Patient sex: M
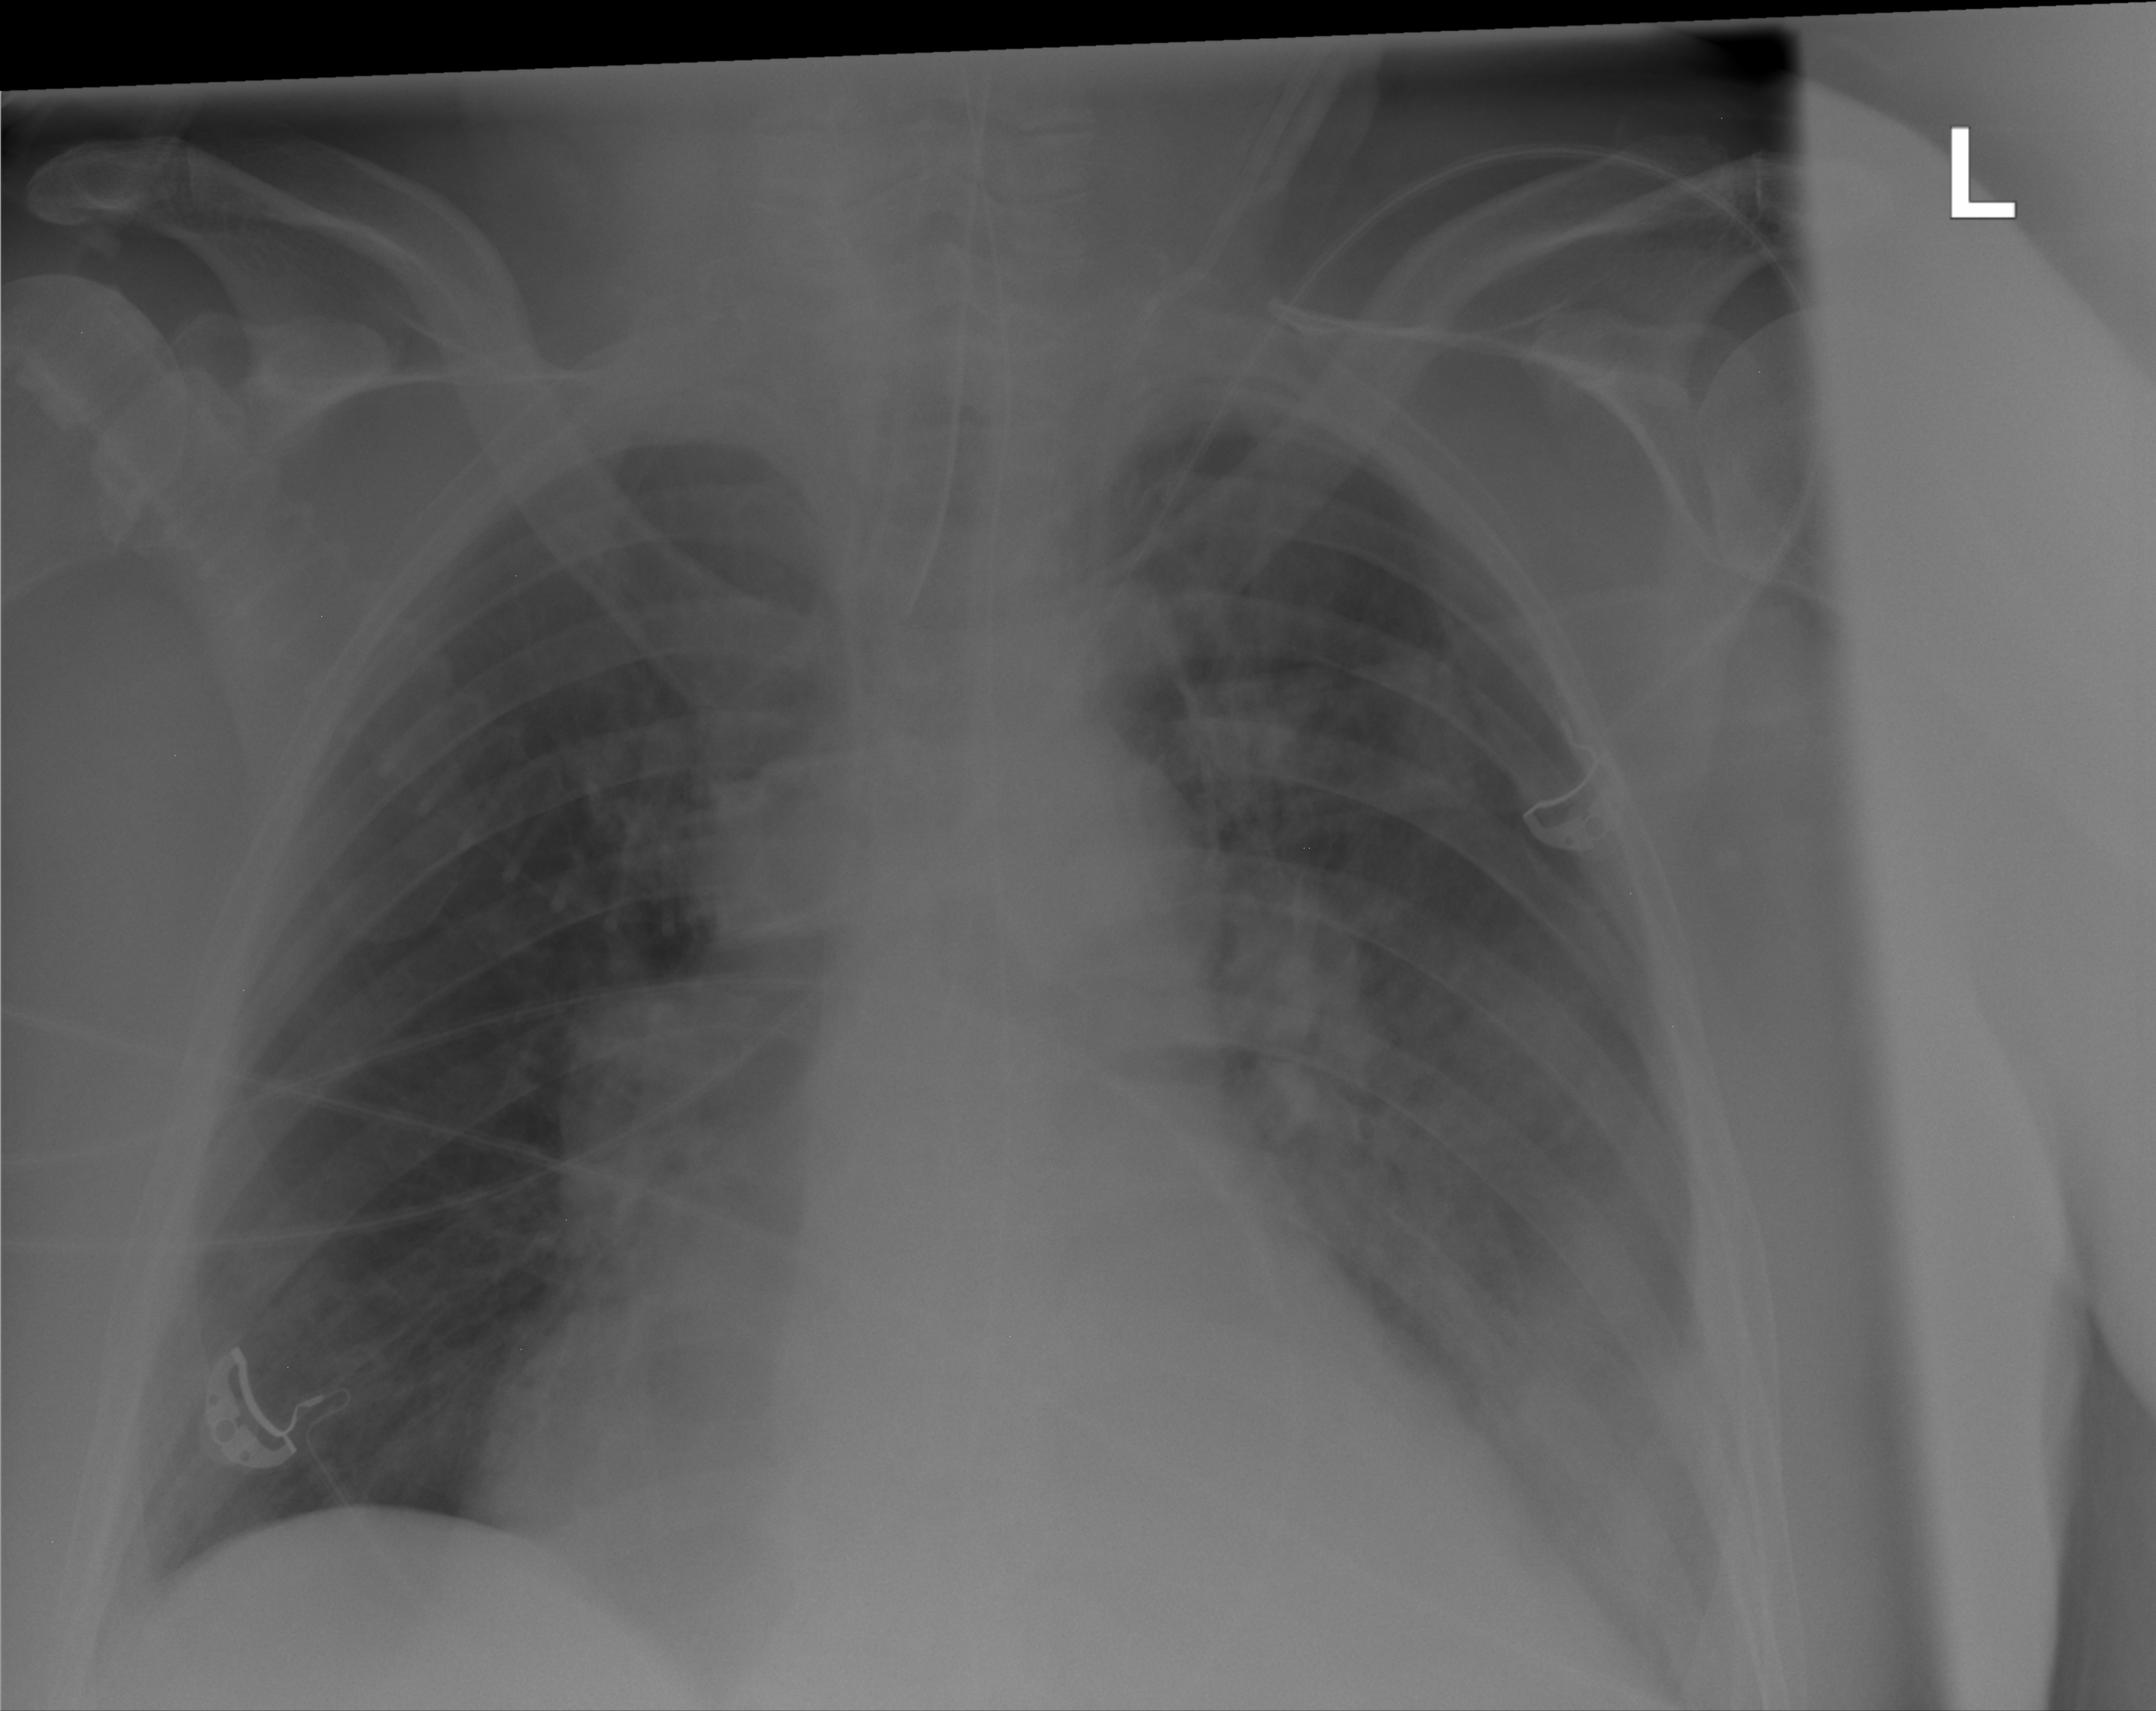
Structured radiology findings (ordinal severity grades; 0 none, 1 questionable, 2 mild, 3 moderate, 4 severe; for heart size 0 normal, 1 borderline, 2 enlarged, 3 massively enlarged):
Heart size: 3
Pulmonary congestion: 2
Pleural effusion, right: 0
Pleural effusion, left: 2
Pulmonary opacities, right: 0
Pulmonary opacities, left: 2
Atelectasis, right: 0
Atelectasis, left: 2